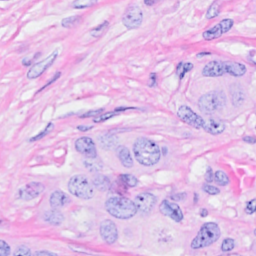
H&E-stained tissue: Breast